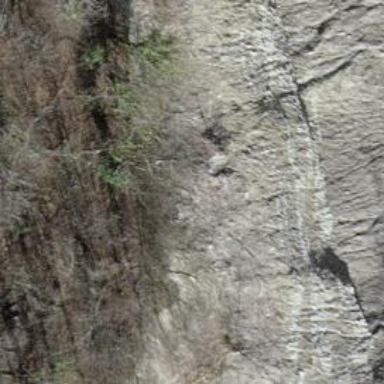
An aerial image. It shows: Cliff in nature.